Question: how to manage in sonataAdmin ?
i want to add new roles in the admin, and use it.
how to display dashboard tables depends on users roles ?
Exemple: want to display only some groups tables if users got a specific roles, don't want to show all content

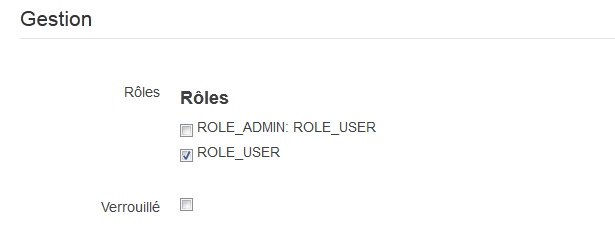
Answer: just define a good roles hierarchy and it must be good